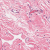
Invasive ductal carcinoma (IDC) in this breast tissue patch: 0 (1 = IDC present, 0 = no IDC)